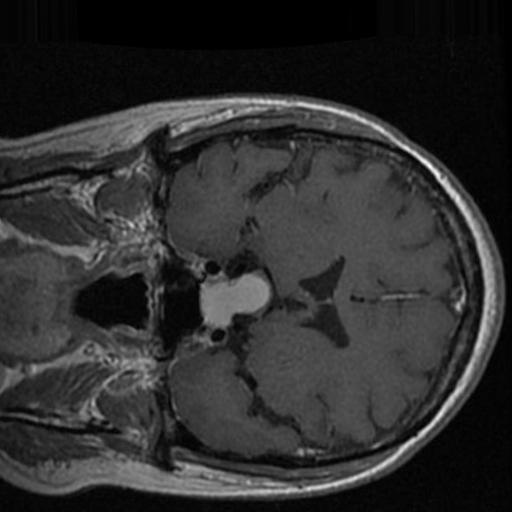
Label: brain_tumor